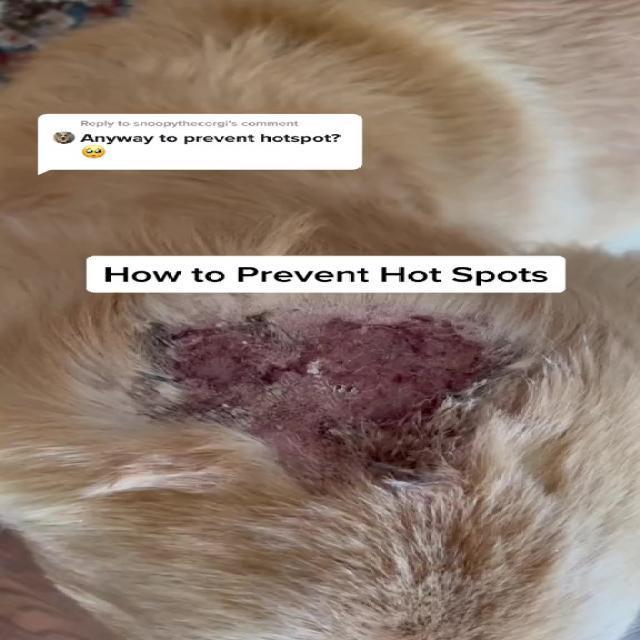
Canine dermatitis — inflammation of the skin presenting with erythema, pruritus, papules, and excoriation. May be allergic, contact, or atopic in origin.